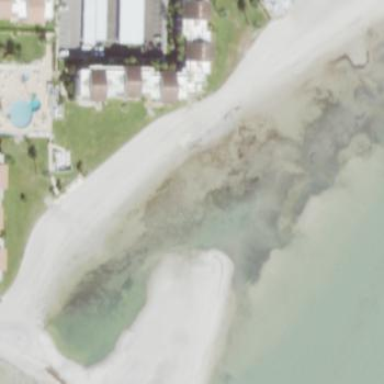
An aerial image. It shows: Sandy beach with natural surface.